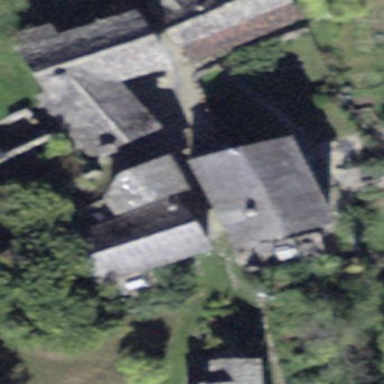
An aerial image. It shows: Detached building.